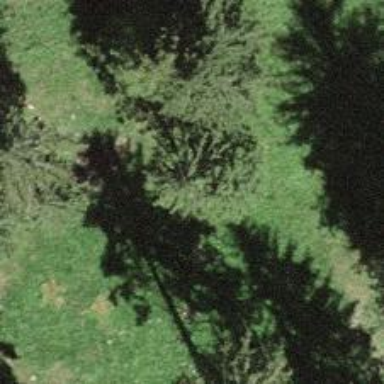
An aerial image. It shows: Single tag "natural: tree."